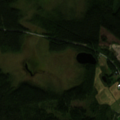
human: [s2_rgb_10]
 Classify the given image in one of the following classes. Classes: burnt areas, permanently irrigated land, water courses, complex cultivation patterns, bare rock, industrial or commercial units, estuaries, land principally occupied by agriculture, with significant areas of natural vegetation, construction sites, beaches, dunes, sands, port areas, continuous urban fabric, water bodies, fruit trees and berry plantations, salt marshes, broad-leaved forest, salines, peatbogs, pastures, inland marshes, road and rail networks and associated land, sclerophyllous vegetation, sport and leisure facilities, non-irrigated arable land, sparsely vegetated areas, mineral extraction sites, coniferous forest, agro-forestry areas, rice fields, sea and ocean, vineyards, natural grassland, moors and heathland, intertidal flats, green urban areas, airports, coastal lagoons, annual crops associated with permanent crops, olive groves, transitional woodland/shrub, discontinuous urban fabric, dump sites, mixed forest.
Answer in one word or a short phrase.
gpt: non-irrigated arable land, coniferous forest, mixed forest, transitional woodland/shrub, peatbogs